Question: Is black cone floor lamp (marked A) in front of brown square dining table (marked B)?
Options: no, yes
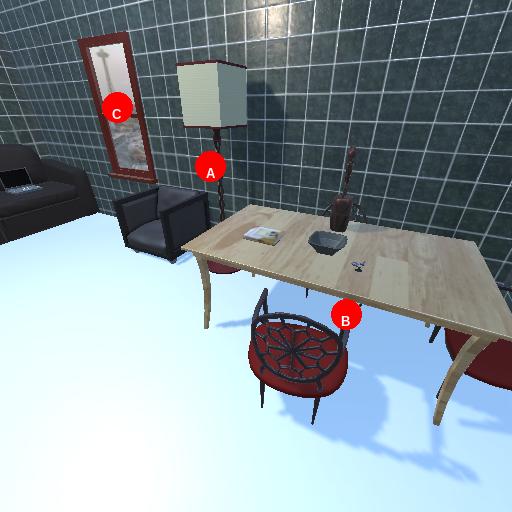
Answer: no